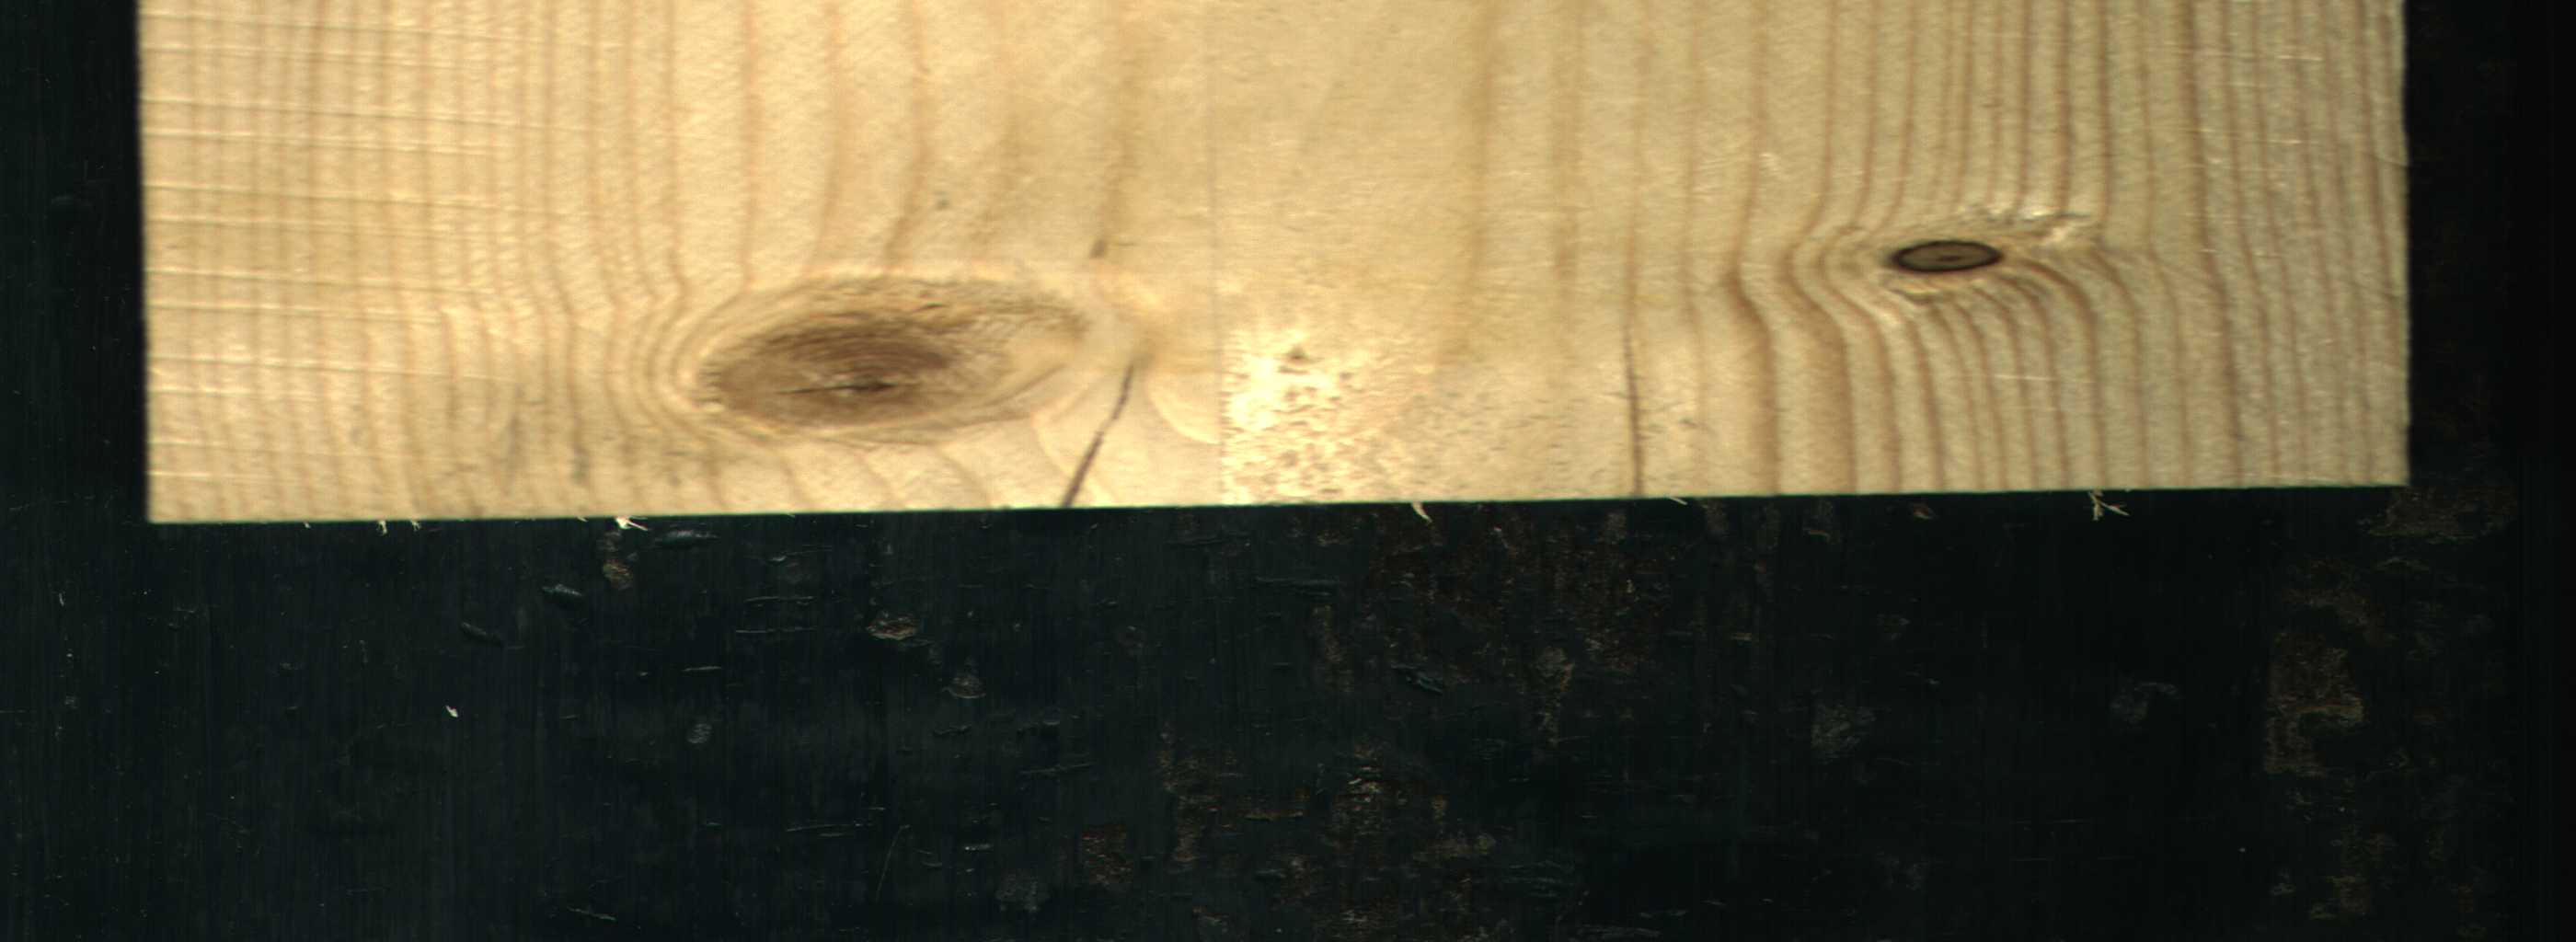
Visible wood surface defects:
Crack
Crack
Dead_Knot
Live_Knot